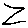
Label: zigzag